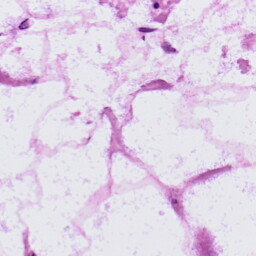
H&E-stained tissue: LymphNode